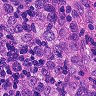
Metastatic tissue present: yes